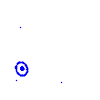
Particle: electron